Current action and preconditions to check: trajectory_clear

Your task: For each precondition in the list above, predict whether it will hold at this action.

Consider the current scene as observed from the mobile robot's camera, and analyze the predicted future states of all dynamic agents (e.g., people, animals, vehicles, or any moving entities) within the NEXT SECOND.

IMPORTANT: Only answer "very likely" if you are absolutely certain—based on strong, clear evidence—that a dynamic agent will violate the precondition in the predicted future state. Do NOT answer "very likely" for unlikely, ambiguous, or low-probability risks.

Ask yourself for each precondition: Is there a high probability, with clear and convincing evidence, that the predicted future states of any dynamic agent will interfere with the predicted future state of the currently executing action within the NEXT SECOND, causing that precondition to fail?

Assess the risk level based on these predictions. Use "likely" or "very likely" if motions create a clear risk of interference.

Use "neutral" or "improbable" if agents are nearby but their predicted paths are clearly diverging or non-conflicting.

Failure Risk Categories: "very improbable", "improbable", "neutral", "likely", "very likely"

Answer Format: Output ONLY the probability_of_failure value from these categories: "very improbable", "improbable", "neutral", "likely", "very likely"

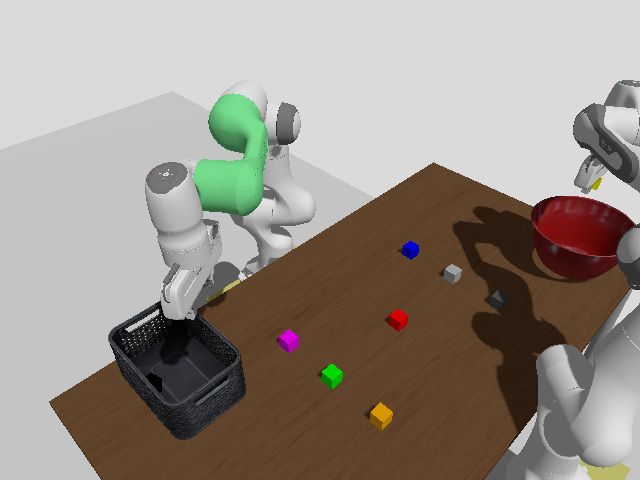

Answer: very improbable